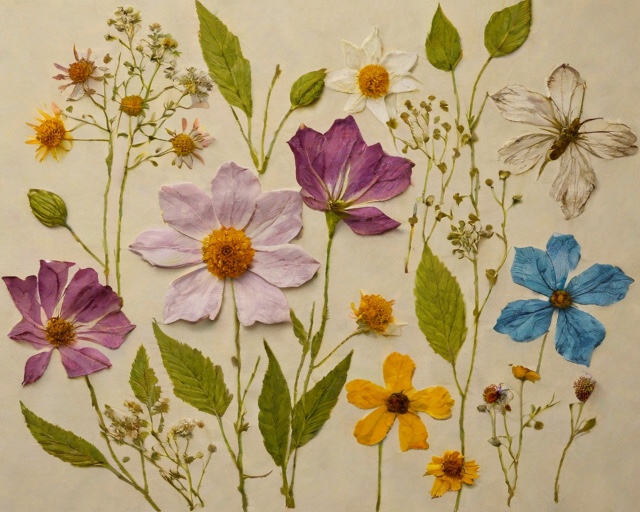
Category: Get Well